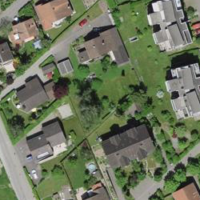
EUNIS habitat code: 54
Species observed at this site:
Carpinus betulus